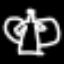
Label: angel